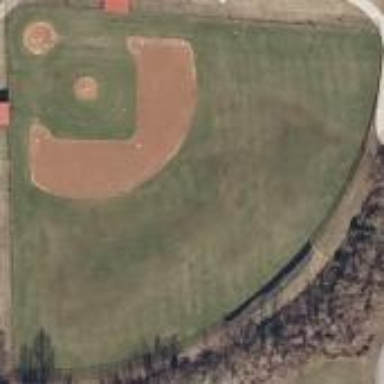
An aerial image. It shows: Baseball pitch for leisure and sports activities.